Question: The wheel View (CircleView) is working fine in major of devices but this error coming from S4 and Note 3 devices.
The touch is getting deducted but the that not fall under the weidgetregion.
false - 1 has to be true - 1
Region Log is:

My Circle View code is
'''
public class CircleView extends View implements OnTouchListener{
boolean firstTime = false;
private List<CircleViewBean> mMenuEntries = new ArrayList<CircleViewBean>();
private OnCellTouchListener mOnCellTouchListener = null;
public interface OnCellTouchListener {
public void onTouch(Wedge cell);
}
private Shader mShader;
private Paint mPaint = new Paint(Paint.ANTI_ALIAS_FLAG | Paint.FILTER_BITMAP_FLAG);
private float screen_density = getContext().getResources().getDisplayMetrics().density;
//Radius of inner ring size
private int mMinSize = scalePX(60);
//Radius of outer ring size
private int mMaxSize = scalePX(170);
private int mWedgeQty = 6;
//Center X location of Radial Menu
private int xPosition = scalePX(120);
//Center Y location of Radial Menu
private int yPosition = scalePX(120);
int touchIndex = -1;
private Wedge[] mWedges;
private RectF mViewRect = new RectF();
private int scalePX( int dp_size )
{
return (int) (dp_size * screen_density + 0.5f);
}
public CircleView(Context context) {
this(context, null);
}
public CircleView(Context context, AttributeSet attrs) {
super(context, attrs);
HashMap<String, String> device = Constants.getDeviceDetails(getResources().getDisplayMetrics().heightPixels, getResources().getDisplayMetrics().widthPixels);
mMinSize = Integer.parseInt(device.get("in_arc"));
mMaxSize = Integer.parseInt(device.get("out_arc"));
setBackgroundResource(R.drawable.centre_wheel);
}
private void determineWedges() {
int entriesQty = mMenuEntries.size();
if ( entriesQty > 0) {
mWedgeQty = entriesQty;
float degSlice = 360 / mWedgeQty;
float start_degSlice = 270 - (degSlice/2);
//calculates where to put the images
this.mWedges = new Wedge[mWedgeQty];
double mid = 0, min = 0, max = 0;
for(int i = 0; i < this.mWedges.length; i++) {
this.mWedges[i] = new Wedge(xPosition, yPosition, mMinSize, mMaxSize, (i
* degSlice)+start_degSlice, degSlice, mMenuEntries.get(i).getIndex());
mid = this.mWedges[i].midValue = normalizeAngle( ((i * degSlice) + start_degSlice + degSlice) / 2 );
min = normalizeAngle( (i * degSlice) + start_degSlice );
max = normalizeAngle( (i * degSlice) + start_degSlice + degSlice);
this.mWedges[i].minValue = min;
this.mWedges[i].midValue = mid;
this.mWedges[i].maxValue = max;
mViewRect.union( new RectF( mWedges[i].getWedgeRegion().getBounds() ) );
}
mShader = new RadialGradient(xPosition, yPosition, mMaxSize, new int[] { 0xff595756, 0xffCCC5C3, 0xf878280}, null, Shader.TileMode.MIRROR);
invalidate();
}
}
@Override
public void onDraw(Canvas canvas) {
if(!firstTime){
firstTime = true;
this.xPosition = (int) (getWidth()/2f);
this.yPosition = (int) (getHeight()/2f);
determineWedges();
}
canvas.scale(getWidth() / mViewRect.width(), getHeight() / mViewRect.width(), xPosition, yPosition);
//Saving the canvas and later restoring it so only this image will be rotated.
canvas.save(Canvas.MATRIX_SAVE_FLAG);
canvas.restore();
canvas.save();
canvas.restore();
mPaint.setShader( mShader );
}
private double normalizeAngle(double angle) {
if(angle >= 0) {
while( angle > 360 ) {
angle -= 360;
}
}
else {
while( angle < -360) {
angle += 360;
}
}
return angle;
}
protected void onMeasure(int widthMeasureSpec, int heightMeasureSpec) {
// TODO Auto-generated method stub
int wmode = MeasureSpec.getMode(widthMeasureSpec);
int hmode = MeasureSpec.getMode(heightMeasureSpec);
int wsize = MeasureSpec.getSize(widthMeasureSpec);
int hsize = MeasureSpec.getSize(heightMeasureSpec);
int width = (int)mViewRect.width();
int height = (int) mViewRect.height();
if (wmode == MeasureSpec.EXACTLY) {
width = wsize;
}
if (hmode == MeasureSpec.EXACTLY) {
height = hsize;
}
this.setMeasuredDimension(width, height);
invalidate();
}
public class Wedge extends Path {
private int x, y;
private int InnerSize, OuterSize;
private float StartArc;
private float ArcWidth;
private Region mWedgeRegion;
private int index=0;
public double minValue;
public double midValue;
public double maxValue;
private Wedge(int x, int y, int InnerSize, int OuterSize, float StartArc, float ArcWidth, int category) {
super();
this.index = category;
if (StartArc >= 360) {
StartArc = StartArc-360;
}
minValue = midValue = maxValue = 0;
mWedgeRegion = new Region();
this.x = x; this.y = y;
this.InnerSize = InnerSize;
this.OuterSize = OuterSize;
this.StartArc = StartArc;
this.ArcWidth = ArcWidth;
this.buildPath();
}
public int getCategoryIndex(){
return this.index;
}
public String toString() {
return minValue + " " + midValue + " " + maxValue;
}
/**
*
* @return the bottom rect that will be used for intersection
*/
public Region getWedgeRegion() {
return mWedgeRegion;
}
private void buildPath() {
final RectF rect = new RectF();
final RectF rect2 = new RectF();
//Rectangles values
rect.set(this.x-this.InnerSize, this.y-this.InnerSize, this.x+this.InnerSize, this.y+this.InnerSize);
rect2.set(this.x-this.OuterSize, this.y-this.OuterSize, this.x+this.OuterSize, this.y+this.OuterSize);
this.reset();
//this.moveTo(100, 100);
this.arcTo(rect2, StartArc, ArcWidth);
this.arcTo(rect, StartArc+ArcWidth, -ArcWidth);
this.close();
mWedgeRegion.setPath( this, new Region(0,0,480,800) );
}
}
public boolean addMenuEntry(CircleViewBean menuEntry) {
mMenuEntries.add(menuEntry);
return true;
}
@Override
public boolean onTouchEvent(MotionEvent event) {
if(event.getAction() == MotionEvent.ACTION_UP){
if(mOnCellTouchListener!=null && touchIndex >-1){
int i=0;
for(Wedge day : mWedges) {
if(day.getWedgeRegion().getBounds().contains((int)event.getX(), (int)event.getY()) && touchIndex==i) {
mOnCellTouchListener.onTouch(mWedges[touchIndex]);
break;
}
i++;
}
}
}else if(event.getAction() == MotionEvent.ACTION_DOWN || event.getAction() == MotionEvent.ACTION_MOVE){
int i=0;
for(Wedge day : mWedges) {
if(day.getWedgeRegion().getBounds().contains((int)event.getX(), (int)event.getY())) {
touchIndex = i;
setBackgroundResource(mMenuEntries.get(touchIndex).getIcon());
}
i++;
}
}
return true;
}
public void setOnCellTouchListener(OnCellTouchListener p) {
mOnCellTouchListener = p;
}
public boolean onTouch(View v, MotionEvent event) {
return false;
}
}
'''
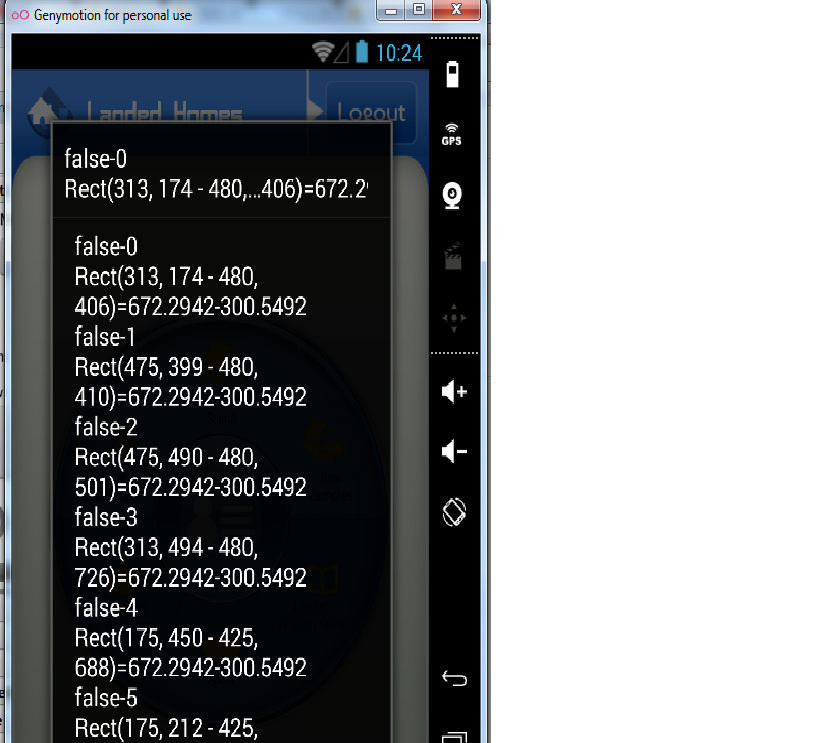
Answer: At last i found my mistake in this code that it is working in mdpi and htpi and not in xxhdpi the reason is
'''
mWedgeRegion.setPath( this, new Region(0,0,480,800) );
'''
The bound exceeds the circle size, i mean the xxhdpi draws an circle with 1000x1000 values, so i made this too like this (max values)
'''
mWedgeRegion.setPath( this, new Region(0,0,720,1200) )
'''